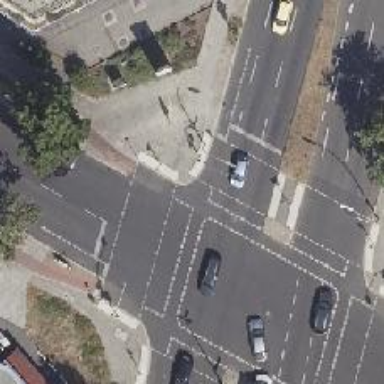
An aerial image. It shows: Crossing on the footway with traffic signals.